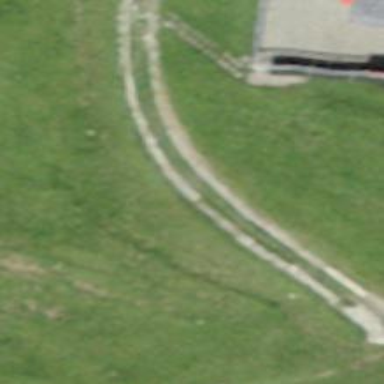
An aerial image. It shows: Track with grade 4 tracktype.